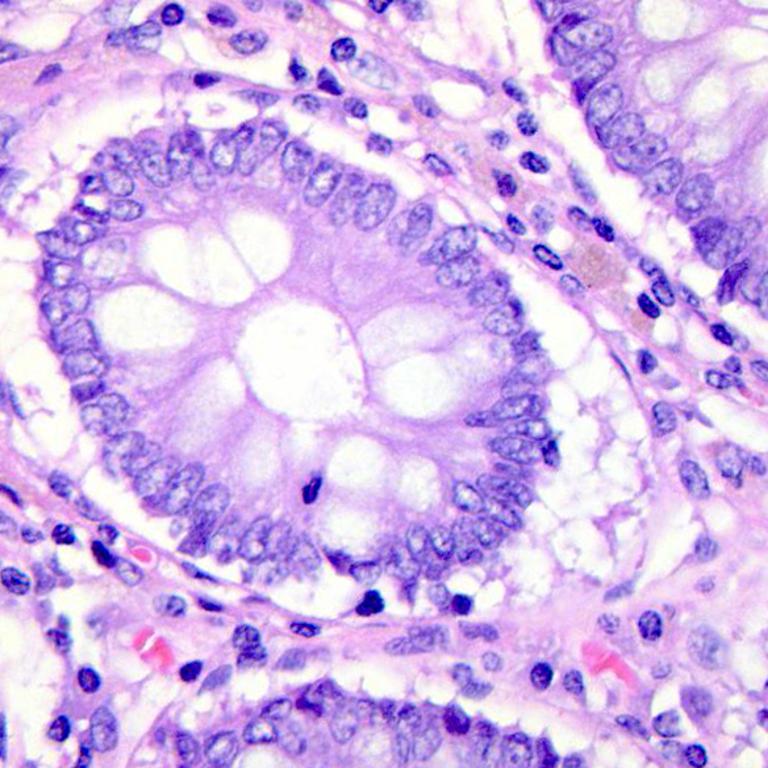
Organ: colon
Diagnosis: benign